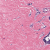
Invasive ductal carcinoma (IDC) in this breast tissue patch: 0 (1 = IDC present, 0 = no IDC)